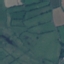
Land use / land cover: Pasture